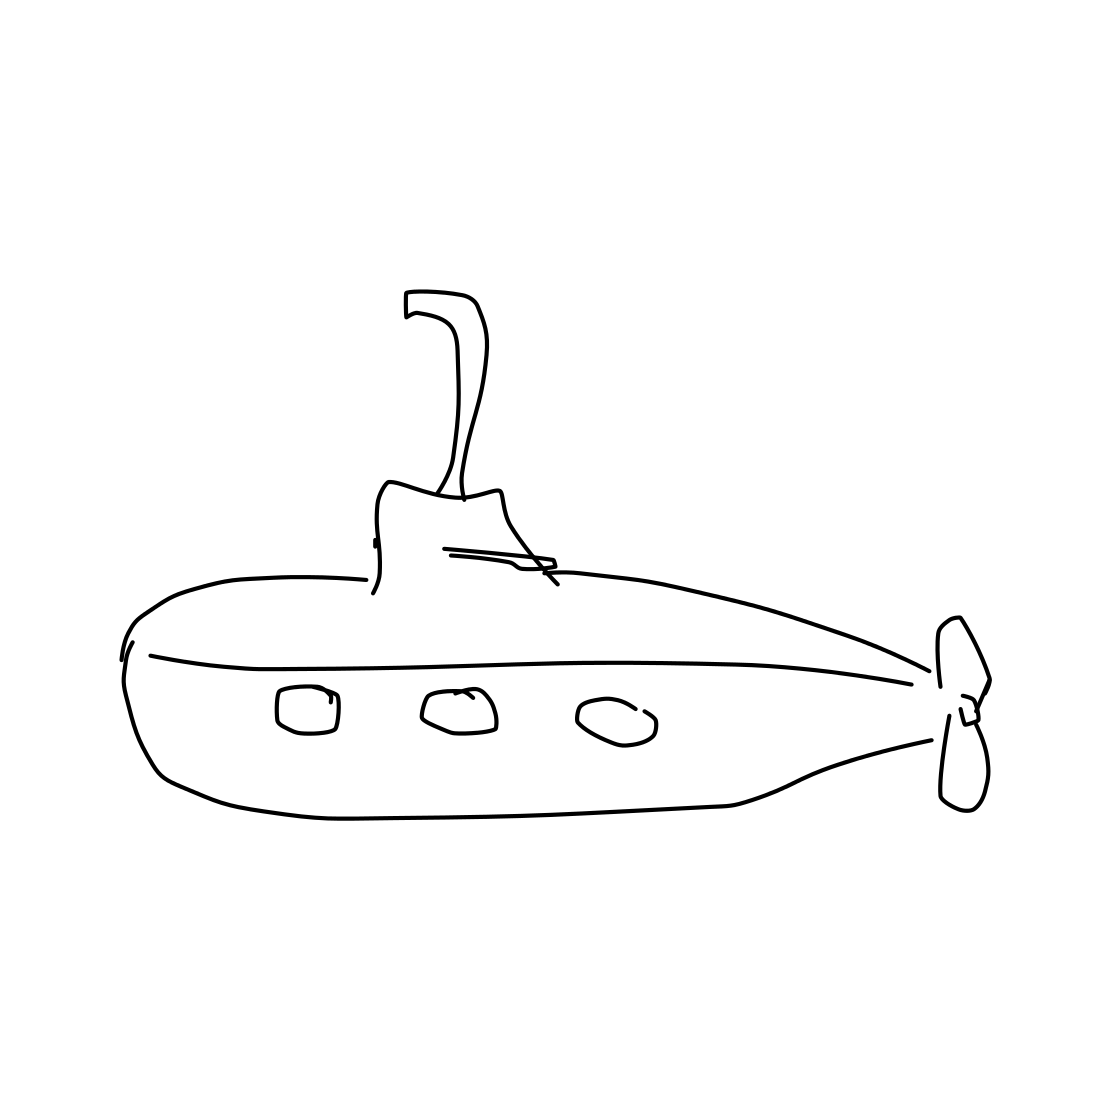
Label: submarine